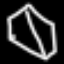
Label: octagon